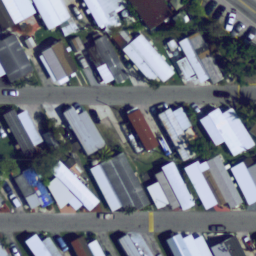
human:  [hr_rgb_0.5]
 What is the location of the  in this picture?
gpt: i cannot see it